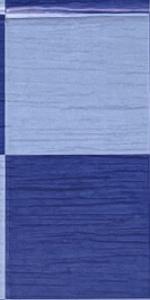
Label: Empty